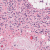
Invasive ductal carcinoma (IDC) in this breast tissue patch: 1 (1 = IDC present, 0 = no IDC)